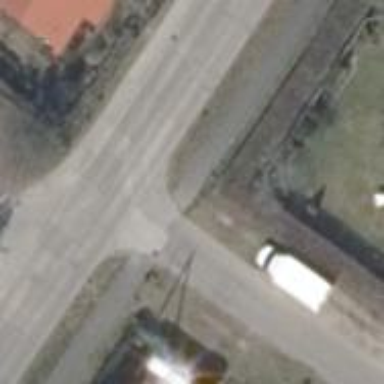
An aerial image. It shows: Road with "give way" sign.